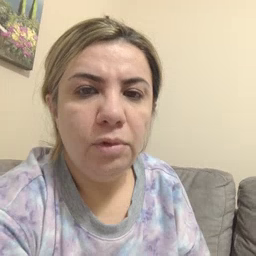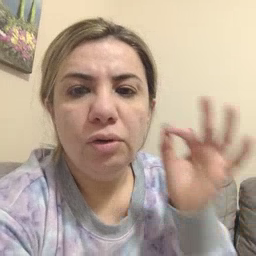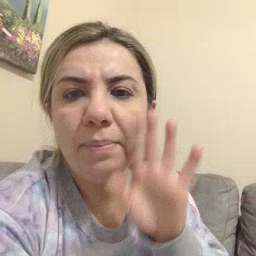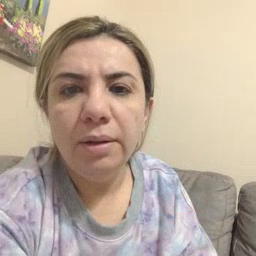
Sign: bee